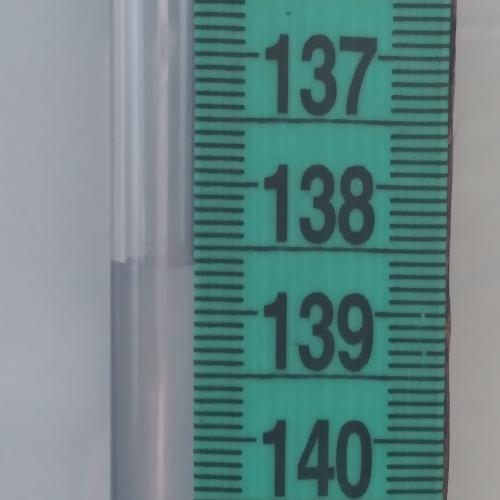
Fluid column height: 138.6 cm